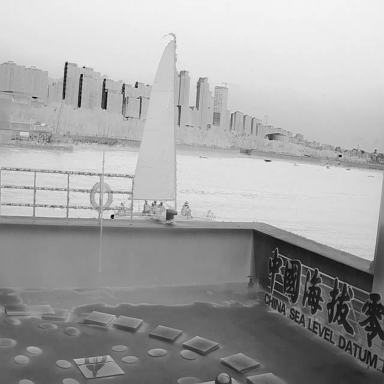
There are three objects shown in the infrared image, including two bulk_carriers, and a sailboat.